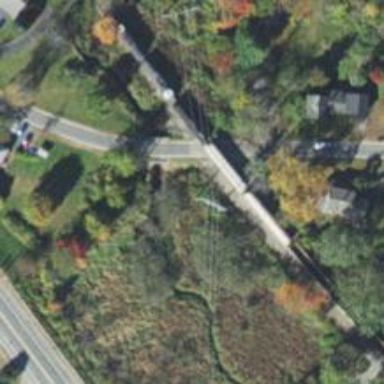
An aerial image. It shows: Railway level crossing.